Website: lowes
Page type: billing-address
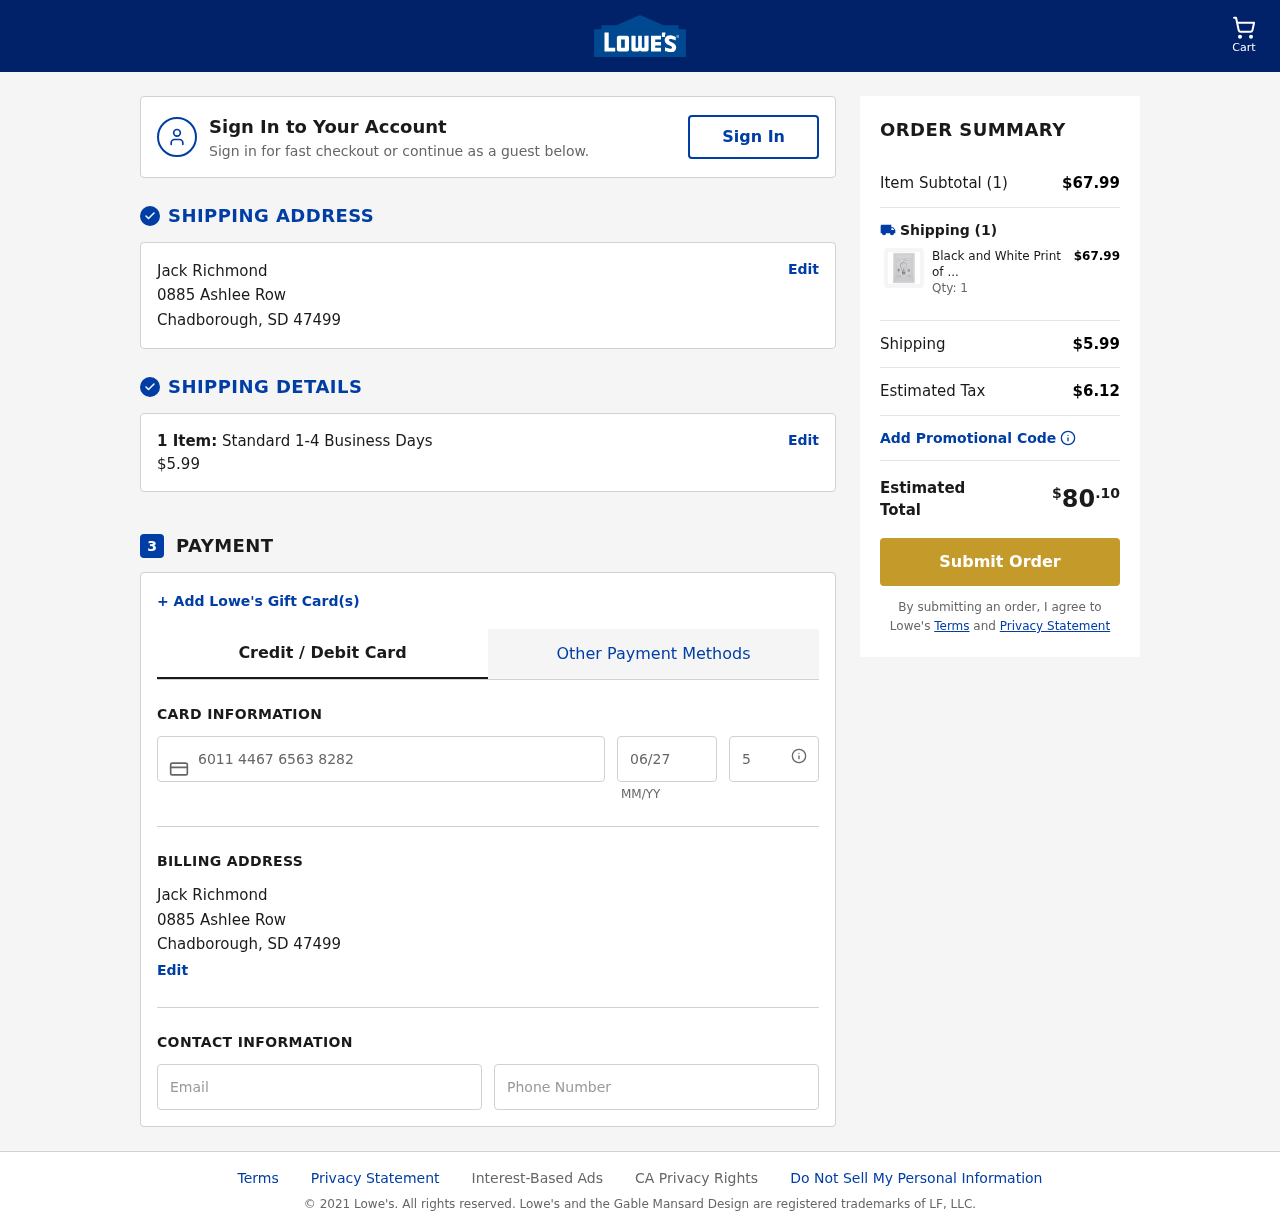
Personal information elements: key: PII_CARD_CVV
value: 567
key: PII_CARD_EXPIRY
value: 06/27
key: PII_CARD_NUMBER
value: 6011 4467 6563 8282
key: PII_CITY
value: Chadborough
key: PII_EMAIL
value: jrichmond@gmail.com
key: PII_FULLNAME
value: Jack Richmond
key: PII_PHONE
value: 2558159503
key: PII_POSTCODE
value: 47499
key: PII_STATE_ABBR
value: SD
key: PII_STREET
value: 0885 Ashlee Row
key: PII_FULLNAME2
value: Jack Richmond
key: PII_CITY2
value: Chadborough
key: PII_STATE_ABBR2
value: SD
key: PII_POSTCODE_FULL
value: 47499
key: PII_POSTCODE_NUMERIC
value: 47499
Product elements: key: PRODUCT1_NAME
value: Black and White Print of 1891 Bulb in White Frame, 15" x 21"
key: PRODUCT1_PRICE
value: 67.99
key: PRODUCT1_QUANTITY
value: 1
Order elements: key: ORDER_NUM_ITEMS
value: Cart
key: ORDER_NUM_ITEMS
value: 1 Item:
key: ORDER_NUM_ITEMS
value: Item Subtotal (1)
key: ORDER_SHIPPING_COST
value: $5.99
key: ORDER_SUBTOTAL
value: $67.99
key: ORDER_TAX
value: $6.12
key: ORDER_TOTAL
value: $80.10